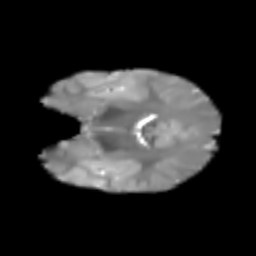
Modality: T2w
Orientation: coronal
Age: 7
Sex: female
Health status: healthy